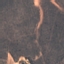
Land use / land cover class: HerbaceousVegetation